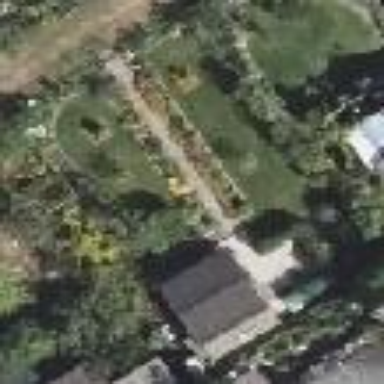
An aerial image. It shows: Plot in the allotments.